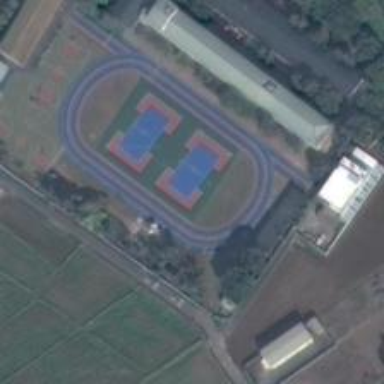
This vast expanse of land has farmland, basketball courts and several small buildings .